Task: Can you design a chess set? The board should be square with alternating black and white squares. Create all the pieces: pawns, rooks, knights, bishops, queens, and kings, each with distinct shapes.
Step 4501:
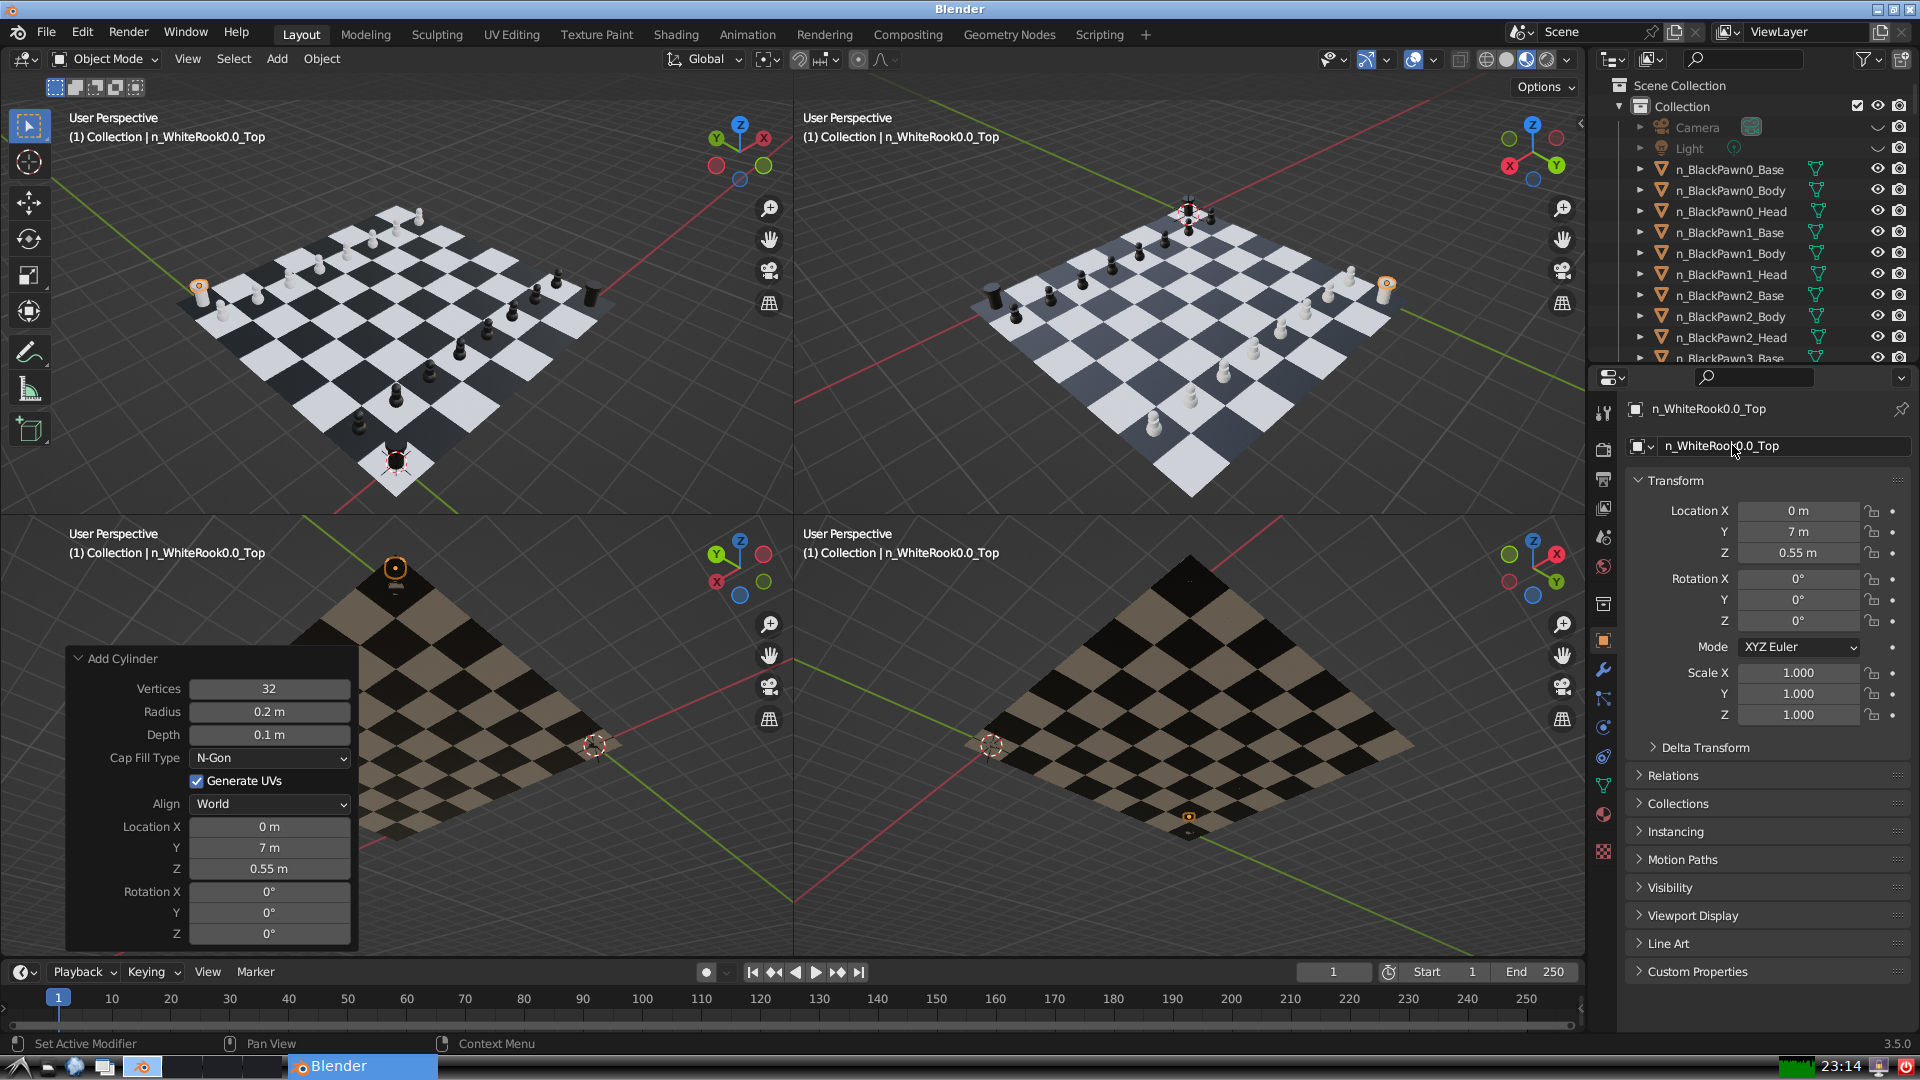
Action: {"mouse_move": [1603, 815]}